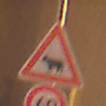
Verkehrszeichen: ViehtriebRechts
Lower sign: Geschwindigkeit40
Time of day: Night
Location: Outdoor (Urban)
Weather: Clear
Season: NotSpecified
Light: Artificial